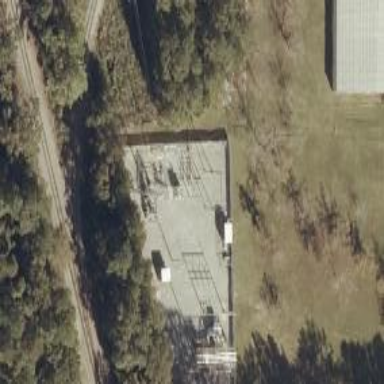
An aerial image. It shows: Outdoor distribution level power substation.